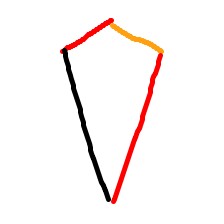
Shape: kite